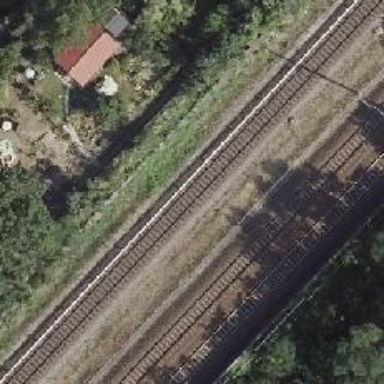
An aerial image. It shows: Railway signal.